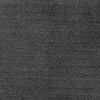
Atmospheric dust classification: dusty